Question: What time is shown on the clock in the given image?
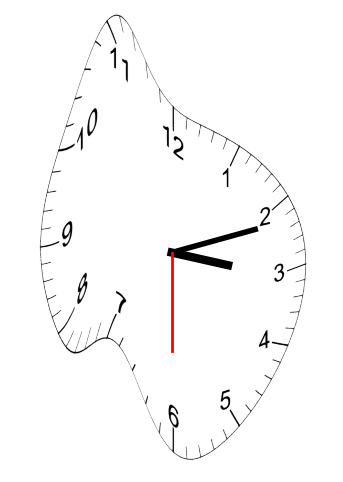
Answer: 03:11:30